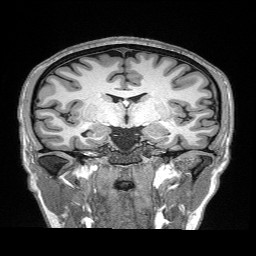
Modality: T1w
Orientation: sagittal